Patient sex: F
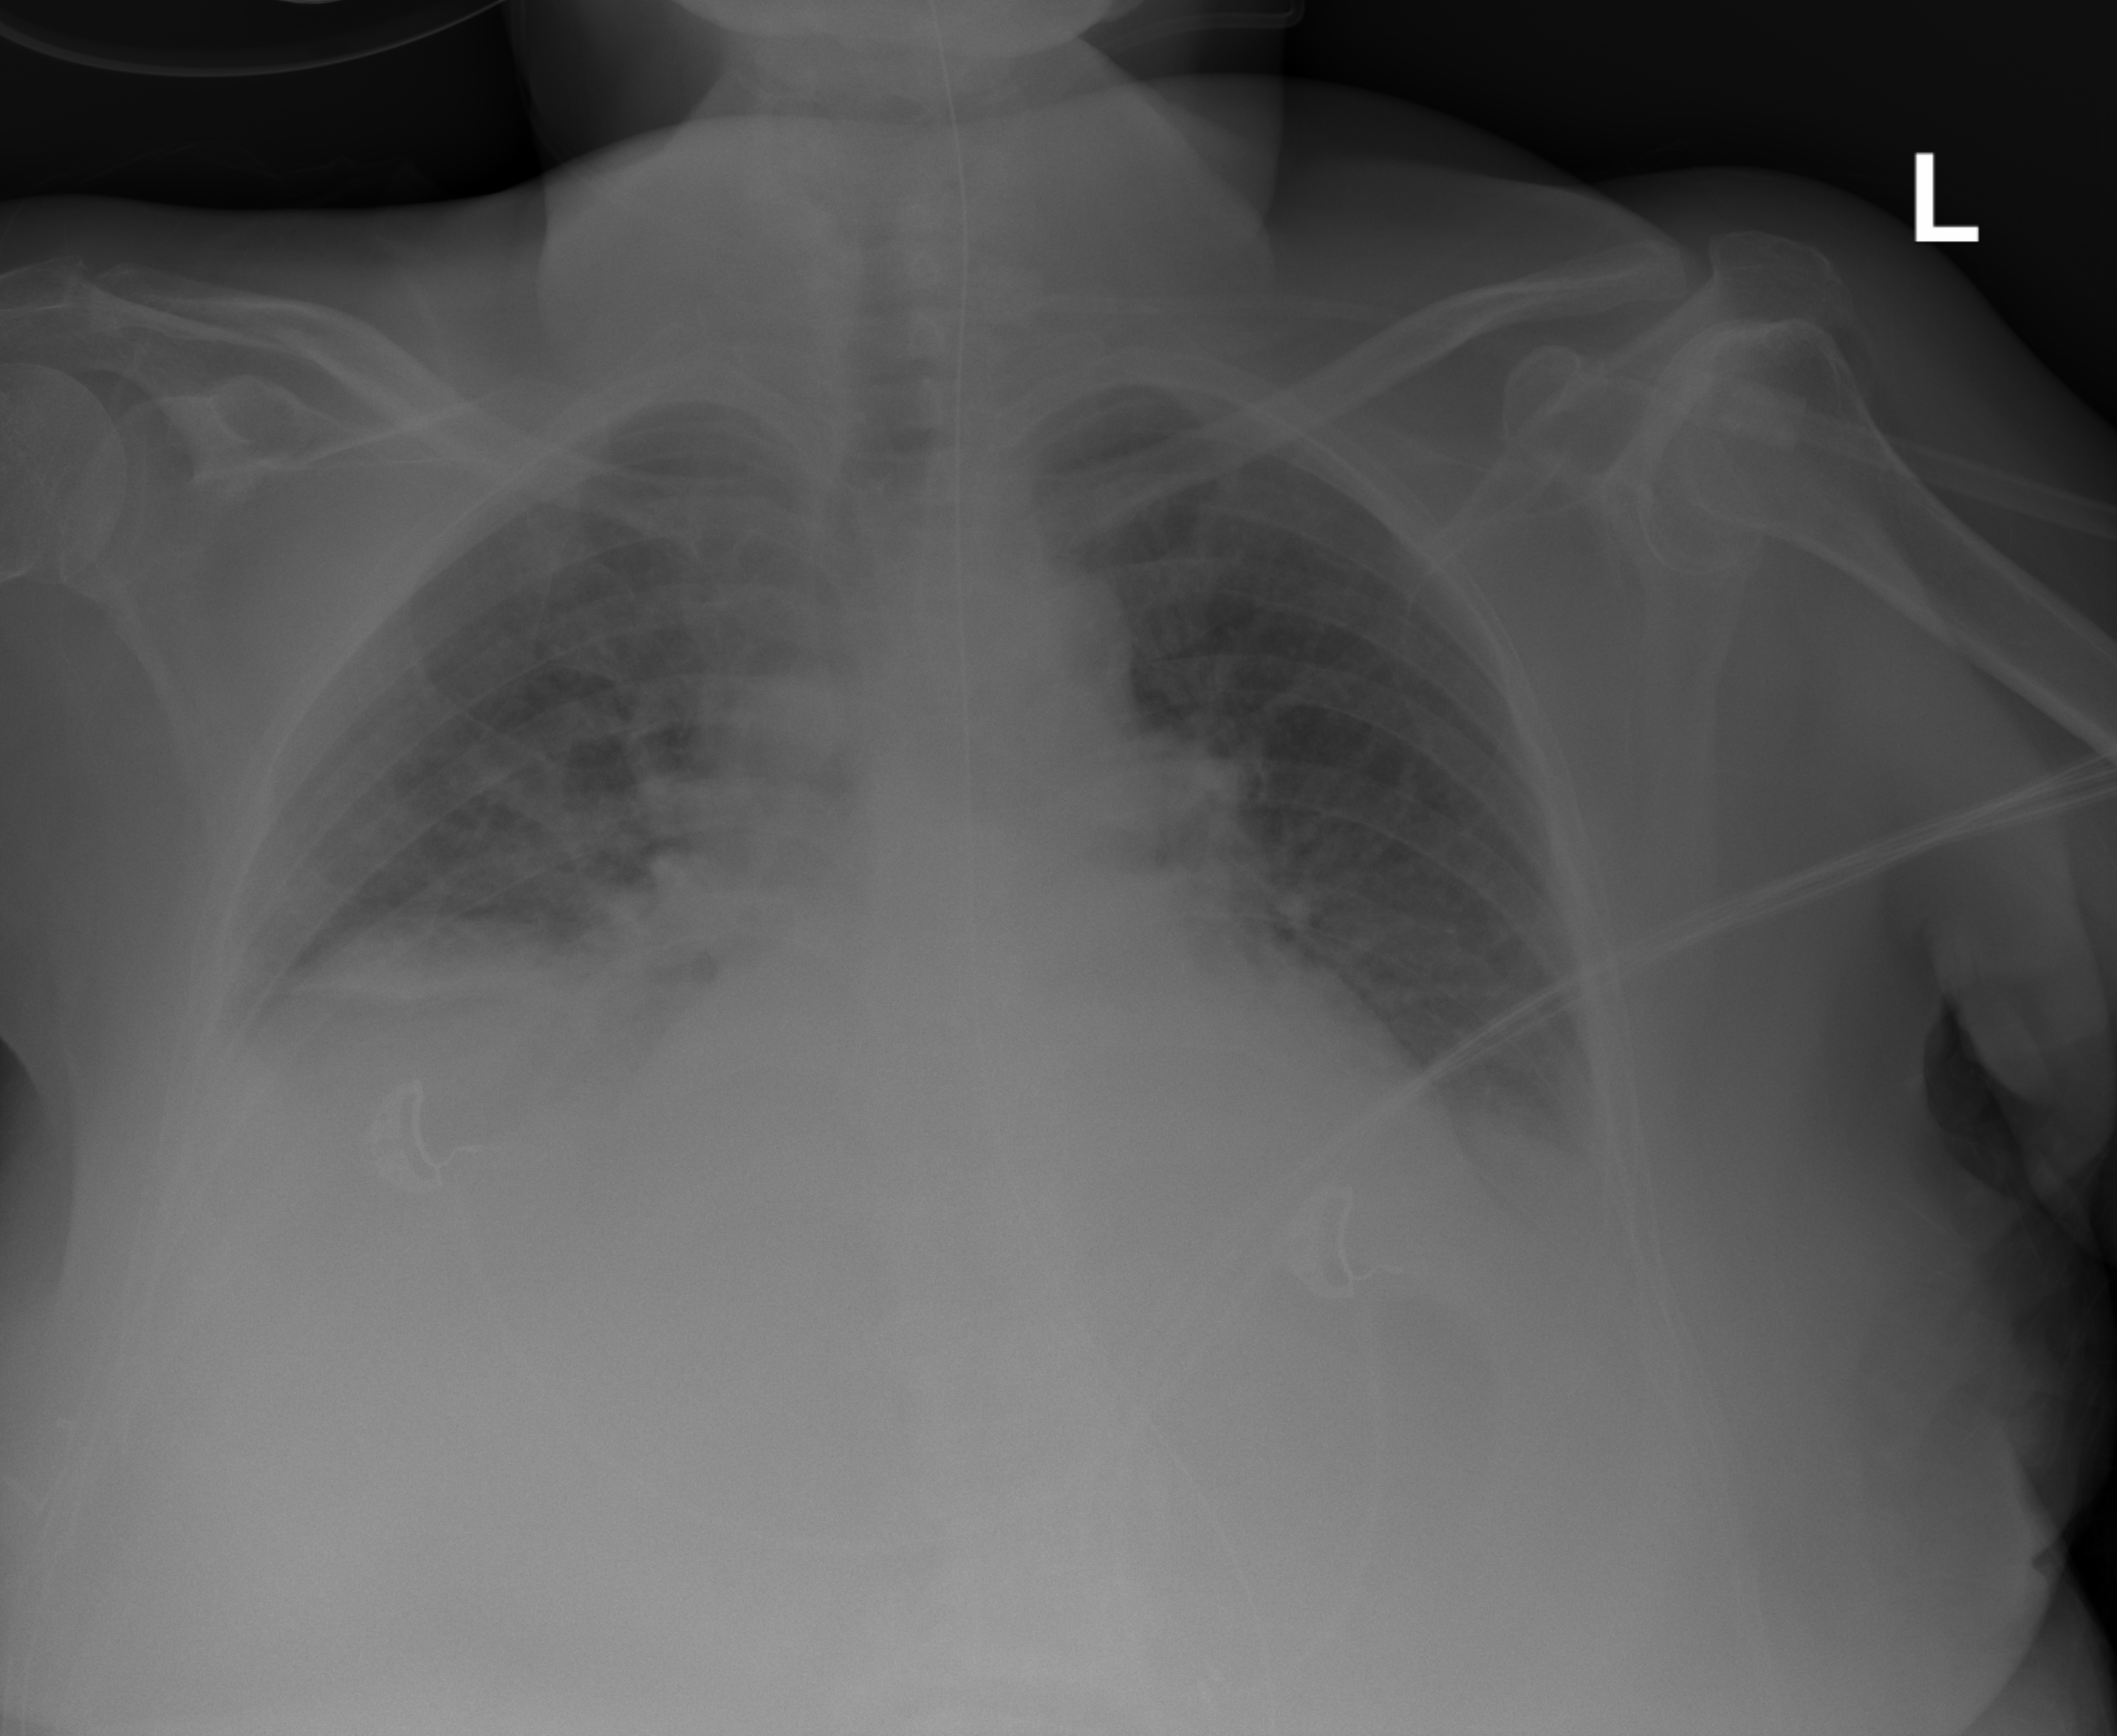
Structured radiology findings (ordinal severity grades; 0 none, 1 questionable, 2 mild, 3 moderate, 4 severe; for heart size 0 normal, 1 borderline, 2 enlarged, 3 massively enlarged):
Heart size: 2
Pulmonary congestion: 2
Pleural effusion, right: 2
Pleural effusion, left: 2
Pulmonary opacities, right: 0
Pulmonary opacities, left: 0
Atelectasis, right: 2
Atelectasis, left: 2